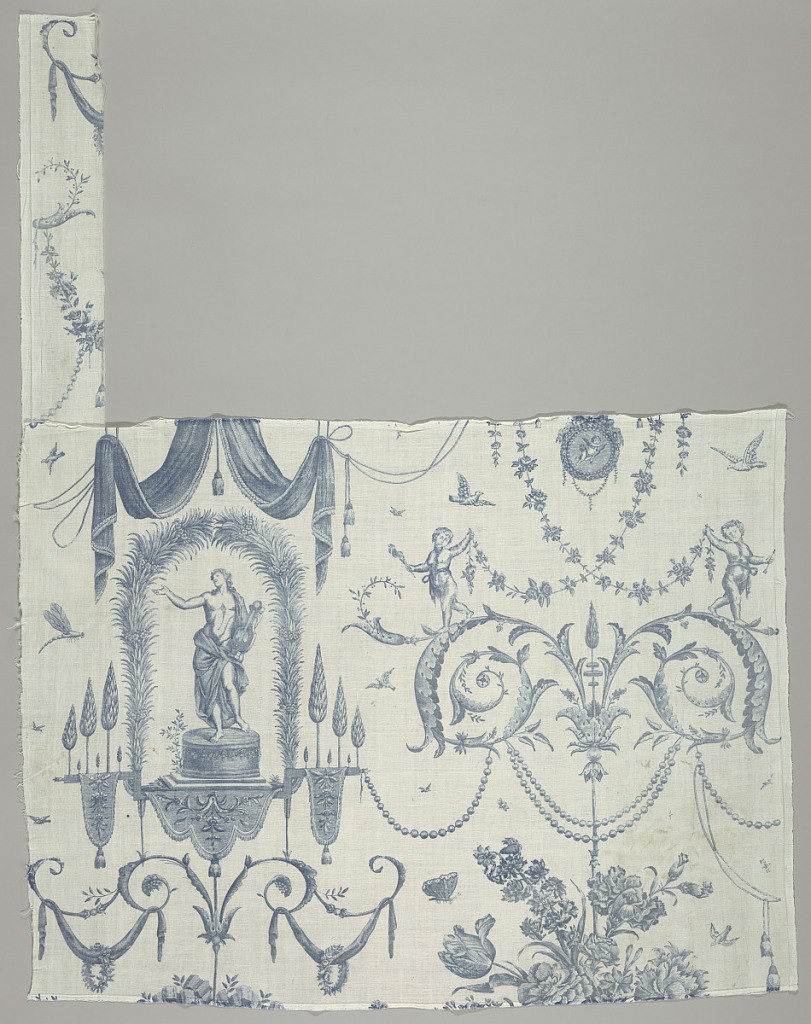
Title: Textile
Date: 1785–90
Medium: cotton Technique: printed by engraved copper plate
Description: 1958-8-3-c: Three pieces have been stiched together to complet...;     T1958-8-3-c: Three pieces have been stiched together to complet...